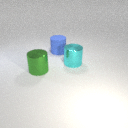
large green metal cylinder to the left of large blue rubber cylinder